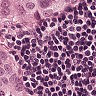
Metastatic tissue present: yes